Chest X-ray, AP view. Patient: 64 years old, sex F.
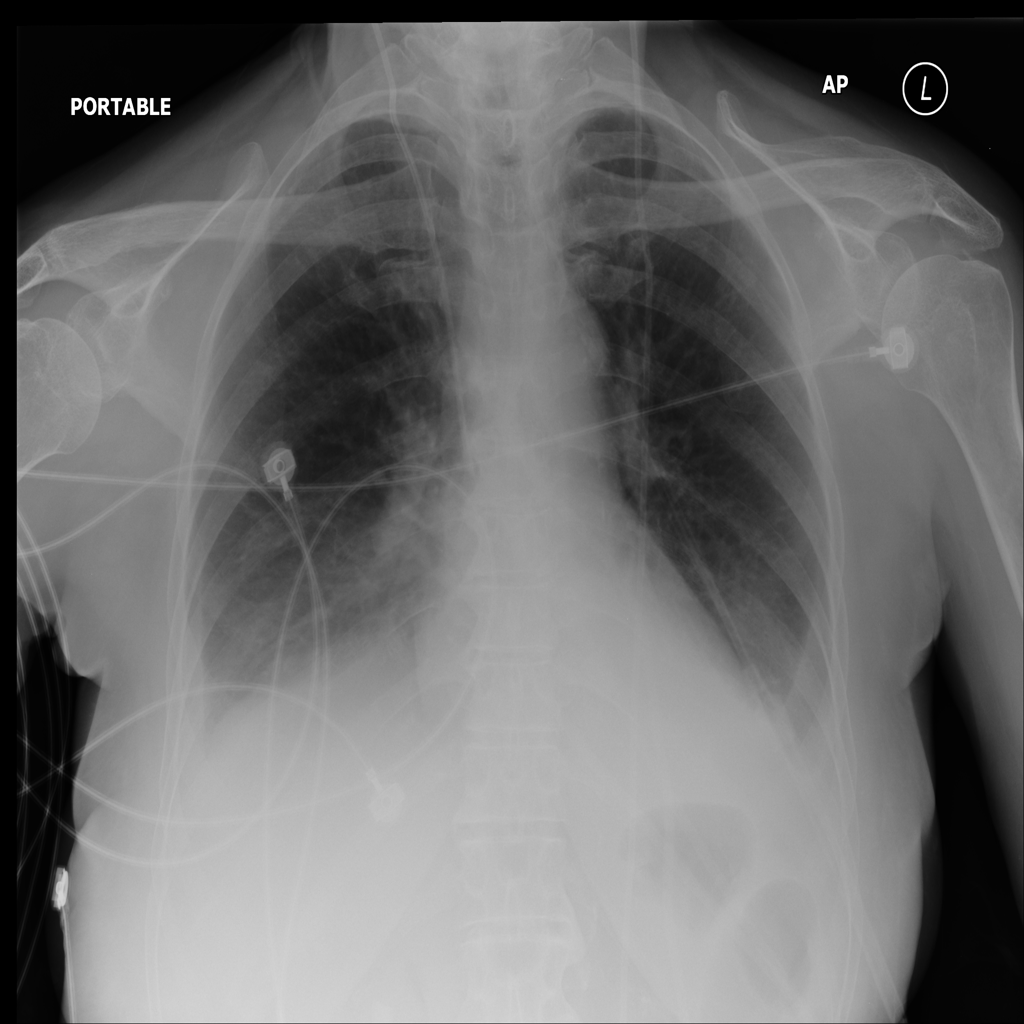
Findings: Effusion